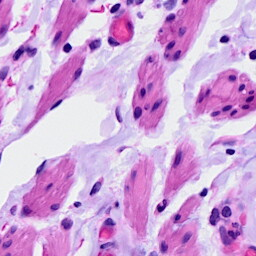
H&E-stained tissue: Ovarian